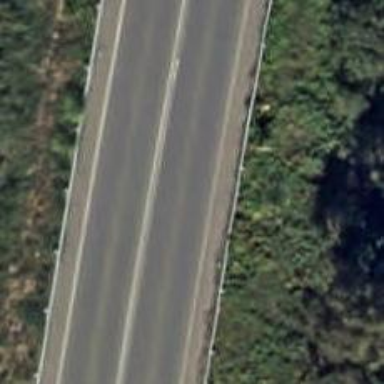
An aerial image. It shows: Asphalt road classified as tertiary.